Question: I am working on an app where I need to sign up a user with information like their username and more. Firebase authentication is working fine and also firebase cloud functions working to some extent. Now, I want to retrieve user.uid to add some more information when they sign up which I am unable to figure out how to.
So far I am only able to put user.uid and email to firebase database but I need access to that uid to add some more information to the same user like name, address, phone number etc.
'''
Filename: Signup.js
import React from 'react';
import {
View,
Text,
StyleSheet,
TextInput,
ActivityIndicator,
ScrollView
} from 'react-native';
import colors from '../constants/colors';
import CustomActionButton from '../components/CustomButton';
import * as firebase from 'firebase';
import { Ionicons } from "@expo/vector-icons";
class SignUp extends React.Component {
constructor() {
super();
this.state = {
displayName: '',
email: '',
password: '',
isLoading: false
};
}
onSignUp = async () => {
if (this.state.email && this.state.password) {
this.setState({ isLoading: true });
try {
const response = await firebase
.auth()
.createUserWithEmailAndPassword(
this.state.email,
this.state.password)
if (response) {
this.setState({ isLoading: false });
alert('SignUp Succesfull. Now you can go back and Login.');
}
} catch (error) {
this.setState({ isLoading: false });
if (error.code == 'auth/email-already-in-use') {
alert('User already exists.Try loggin in');
}
console.log(error);
}
} else {
alert('Please enter email and password');
}
};
render() {
return (
<View style={styles.container}>
<ScrollView>
{this.state.isLoading ? (
<View
style={[
StyleSheet.absoluteFill,
{
alignItems: 'center',
justifyContent: 'center',
zIndex: 1000,
elevation: 1000
}
]}
>
<ActivityIndicator size="large" color={colors.logoColor} />
</View>
) : null}
<View style={{ flex: 1, justifyContent: 'center' }}>
<View
style={{ flex: 1, alignItems: "center", justifyContent: "center" }}
>
<Ionicons name="ios-pulse" size={150} color={colors.logoColor} />
<Text style={{ fontSize: 30, marginBottom: 20, color: colors.logoColor }}>Mind Coach</Text>
</View>
<TextInput
style={styles.textInput}
placeholder={'John Doe'}
placeholderTextColor={colors.bgTextInputDark}
keyboardType="default"
onChangeText={displayName => this.setState({ displayName })}
/>
<TextInput
style={styles.textInput}
placeholder={'abc@example.com'}
placeholderTextColor={colors.bgTextInputDark}
keyboardType="email-address"
onChangeText={email => this.setState({ email })}
/>
<TextInput
style={styles.textInput}
placeholder="enter password"
placeholderTextColor={colors.bgTextInputDark}
secureTextEntry
onChangeText={password => this.setState({ password })}
/>
<View style={{ alignItems: 'center' }}>
<CustomActionButton
onPress={this.onSignUp}
style={[ styles.loginButtons, { borderColor: colors.bgError, marginBottom: 30, }]}
>
<Text style={{ color: 'white' }}>Sign Up</Text>
</CustomActionButton>
</View>
</View>
</ScrollView>
</View>
);
}
}
export default SignUp;
'''
'''
Filename: index.js (firebase-cloud-functions)
const functions = require('firebase-functions');
const admin = require('firebase-admin');
admin.initializeApp();
exports.createUserInDatabase = functions.auth.user().onCreate(async user => {
const email = user.email
const displayName = user.displayName;
try {
const snapshot = await admin
.database()
.ref('users/' + user.uid)
.set({ email: email, displayName: displayName, uid: user.uid });
return snapshot;
} catch (error) {
console.log(error);
return error;
}
});
'''
As you can see that email and uid are being displayed in database but not displayName. I need help with this if anyone can.

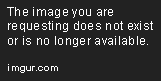
Answer: The 'functions.auth.user().onCreate(' trigger is called right after your code calls 'firebase.auth().createUserWithEmailAndPassword(this.state.email, this.state.password)'. So only the minimal properties, and not the display name, will be available in your Cloud Functions code.
If you want to also write the display name, you have two main options:
1. Write the display name to the database from your application code, right after also set it on the user profile (assuming you're doing the latter).
2. Create a separate (HTTPS-triggered or Callable) Cloud Function that you pass the display name to, and which then sets it both on the profile and in the database.
Both options are fine, and which one you choose depends on the requirements of your app.